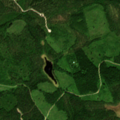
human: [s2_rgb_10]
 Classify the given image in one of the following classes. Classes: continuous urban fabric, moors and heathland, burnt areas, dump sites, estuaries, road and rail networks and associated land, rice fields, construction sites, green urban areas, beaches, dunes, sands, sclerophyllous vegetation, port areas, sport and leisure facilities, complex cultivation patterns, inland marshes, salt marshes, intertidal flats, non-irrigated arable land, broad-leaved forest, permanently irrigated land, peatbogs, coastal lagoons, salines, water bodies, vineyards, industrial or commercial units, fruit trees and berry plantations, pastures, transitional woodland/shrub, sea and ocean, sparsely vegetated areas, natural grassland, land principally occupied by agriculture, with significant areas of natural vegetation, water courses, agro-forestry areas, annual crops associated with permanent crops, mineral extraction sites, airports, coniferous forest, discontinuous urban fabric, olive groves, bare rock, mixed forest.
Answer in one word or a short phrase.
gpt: coniferous forest, mixed forest, transitional woodland/shrub